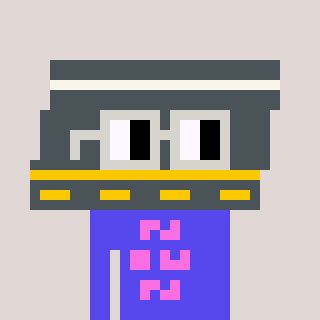
a pixel art character with square light gray glasses, a road-shaped head and a computerblue-colored body on a warm background